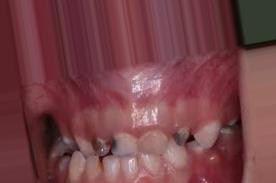
Condition: Caries